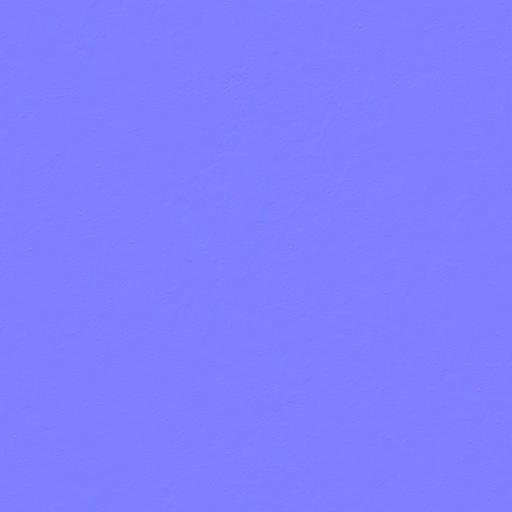
clean metal nickel shiny